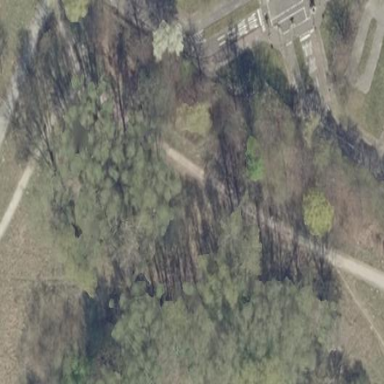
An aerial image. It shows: Mixed woodland area with various types of leaves.